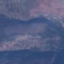
Land use / land cover: HerbaceousVegetation